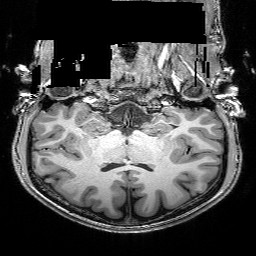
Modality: T1w
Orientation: sagittal
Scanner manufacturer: siemens
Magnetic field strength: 3 T
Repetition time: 2.25 s
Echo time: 0.00418 s